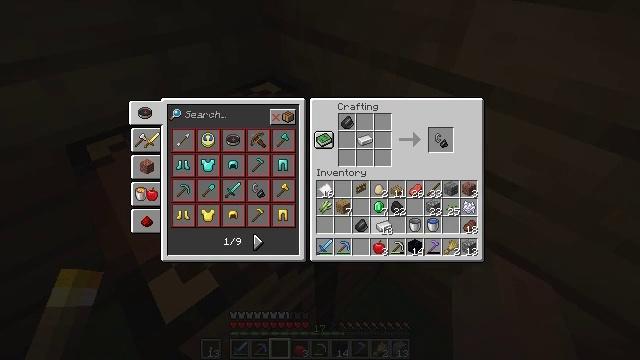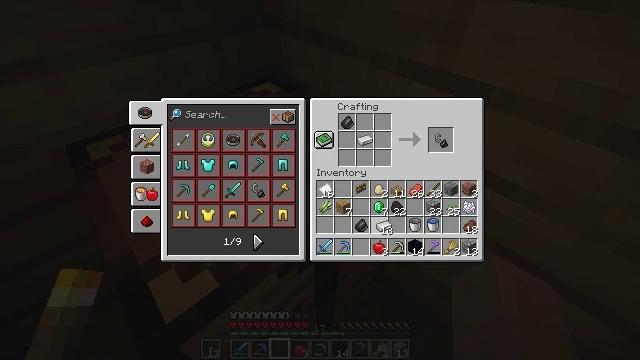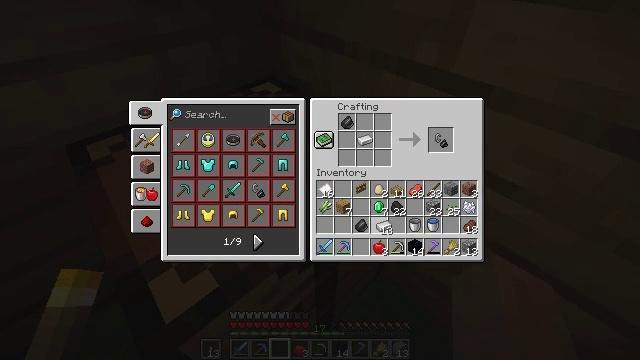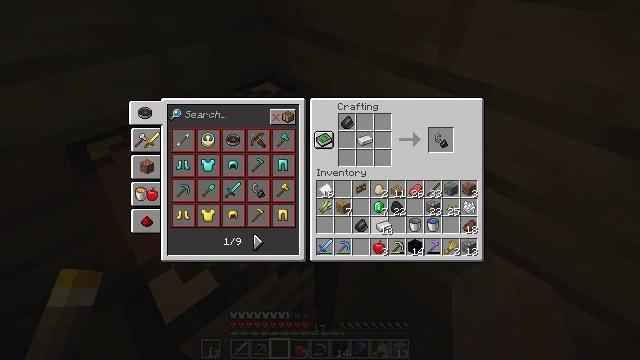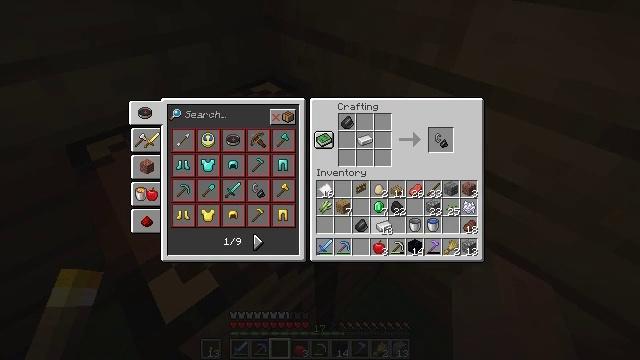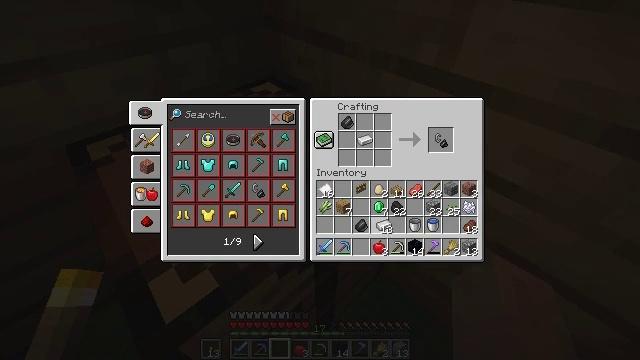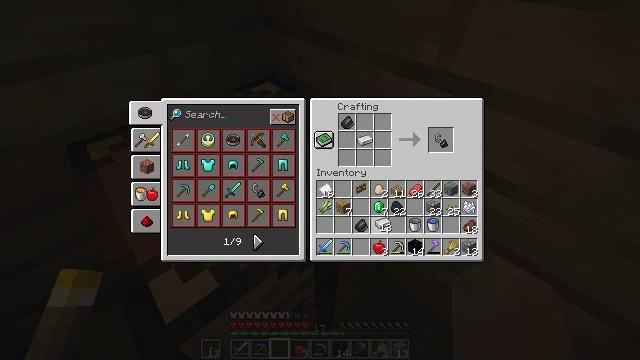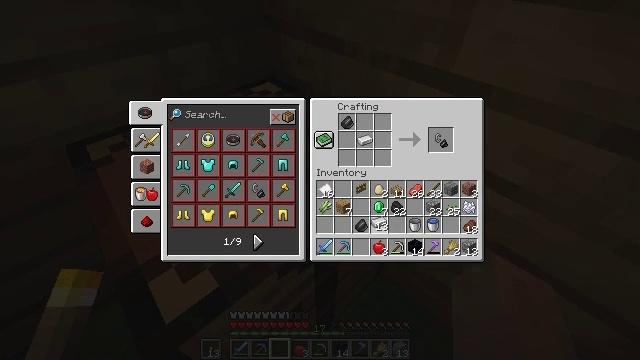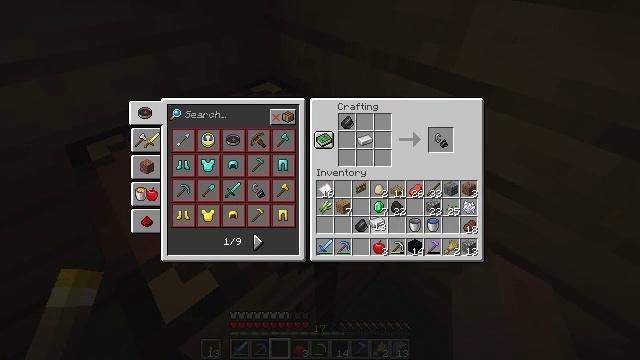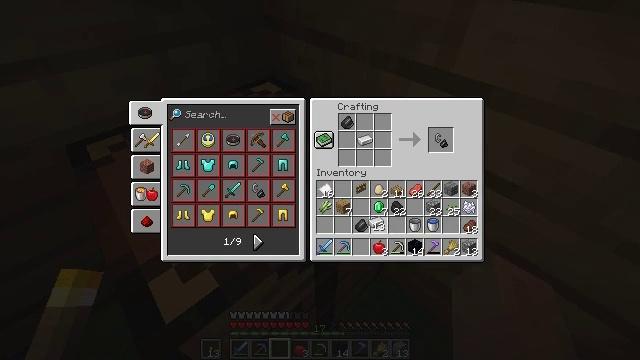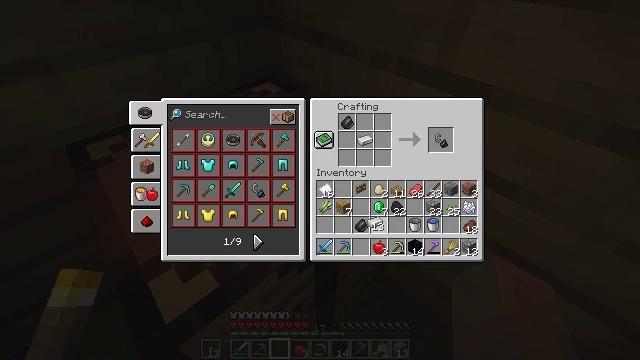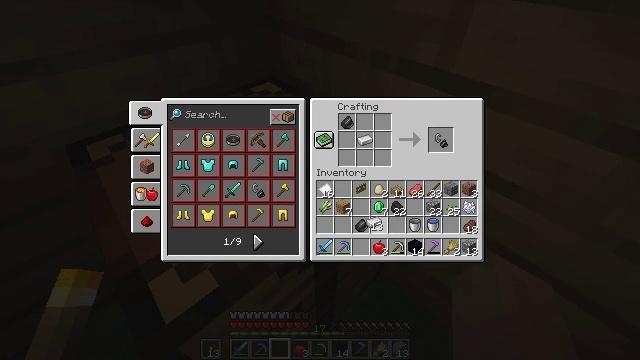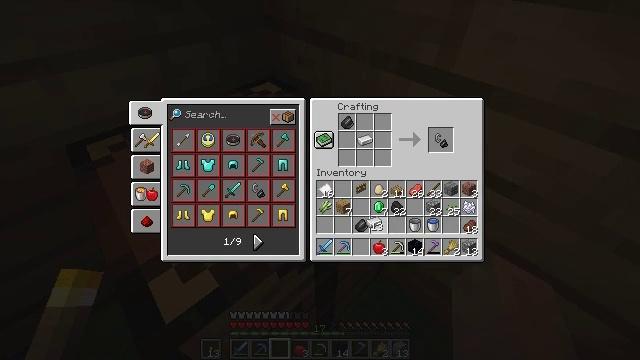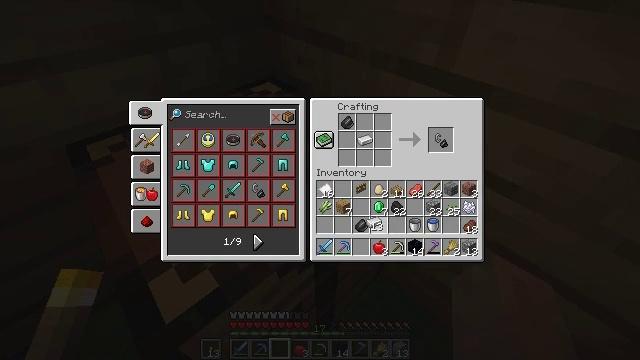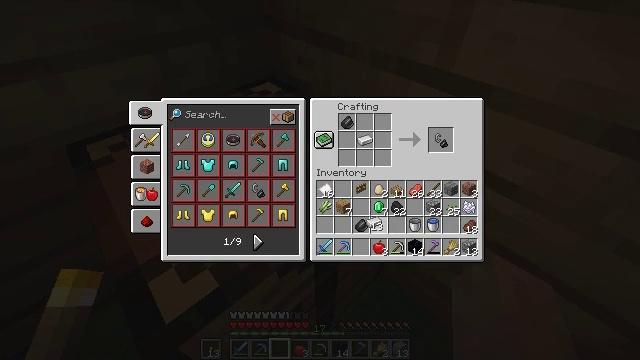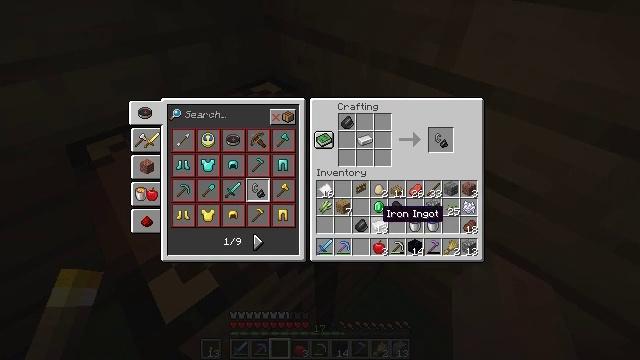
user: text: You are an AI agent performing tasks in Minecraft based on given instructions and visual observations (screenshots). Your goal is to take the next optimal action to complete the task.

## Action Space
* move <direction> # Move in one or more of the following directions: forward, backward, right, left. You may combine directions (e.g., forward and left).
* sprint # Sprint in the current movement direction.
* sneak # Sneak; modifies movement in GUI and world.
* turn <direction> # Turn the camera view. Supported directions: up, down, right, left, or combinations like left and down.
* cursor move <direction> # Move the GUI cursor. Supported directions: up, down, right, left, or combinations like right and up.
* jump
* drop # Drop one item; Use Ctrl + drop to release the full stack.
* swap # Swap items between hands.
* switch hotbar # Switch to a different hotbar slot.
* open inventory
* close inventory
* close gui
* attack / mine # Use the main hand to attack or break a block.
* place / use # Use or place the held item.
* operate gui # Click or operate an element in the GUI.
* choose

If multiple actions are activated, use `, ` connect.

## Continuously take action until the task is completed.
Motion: motion action
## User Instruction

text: Combine flint and an iron ingot to craft flint and steel.
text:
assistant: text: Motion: no_op
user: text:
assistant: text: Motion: no_op
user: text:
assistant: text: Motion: no_op
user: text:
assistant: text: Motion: no_op
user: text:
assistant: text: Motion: no_op
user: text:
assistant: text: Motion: no_op
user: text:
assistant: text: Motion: no_op
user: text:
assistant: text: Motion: no_op
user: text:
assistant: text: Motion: no_op
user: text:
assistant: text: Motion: no_op
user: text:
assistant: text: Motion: no_op
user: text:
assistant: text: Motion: operate gui
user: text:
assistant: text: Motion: operate gui
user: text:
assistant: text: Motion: operate gui
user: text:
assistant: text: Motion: no_op
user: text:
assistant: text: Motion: no_op
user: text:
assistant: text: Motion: no_op
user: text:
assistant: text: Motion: cursor move right
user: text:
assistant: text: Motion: no_op
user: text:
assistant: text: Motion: no_op
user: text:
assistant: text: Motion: no_op
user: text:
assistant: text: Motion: cursor move right and up
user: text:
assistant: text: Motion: cursor move right
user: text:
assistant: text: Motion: cursor move right and up
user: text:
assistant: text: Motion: cursor move right and up
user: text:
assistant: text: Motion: cursor move up
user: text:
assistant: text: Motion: cursor move up
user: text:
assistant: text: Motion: no_op
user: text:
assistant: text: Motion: no_op
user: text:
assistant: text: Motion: no_op